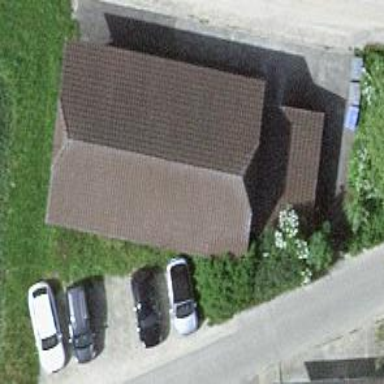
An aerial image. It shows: Building with half-hipped roof.